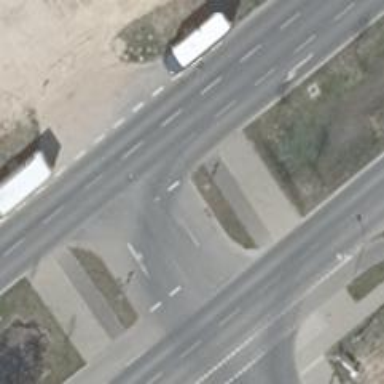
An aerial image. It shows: Unclassified road with asphalt surface and separate sidewalks on both sides.